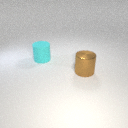
large cyan rubber cylinder behind large brown metal cylinder